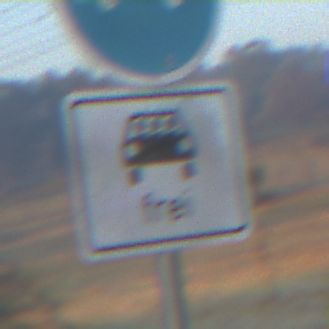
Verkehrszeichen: MehrfachbesetzePersonenkraftwagenFrei
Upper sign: Busssonderstreifen
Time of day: Dawn
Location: Outdoor (Nature)
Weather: Clear
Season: NotSpecified
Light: Natural